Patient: sex M, age 81
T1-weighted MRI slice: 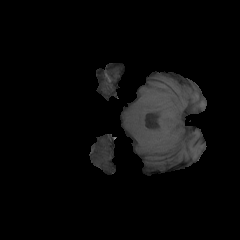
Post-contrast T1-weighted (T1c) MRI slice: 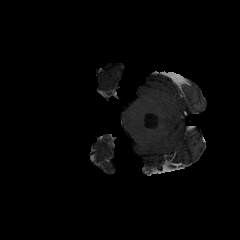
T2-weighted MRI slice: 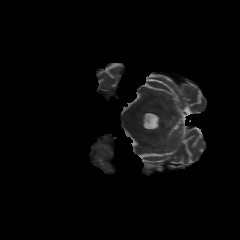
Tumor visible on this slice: yes
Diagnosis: Glioblastoma, IDH-wildtype
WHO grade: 4